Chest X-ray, PA view. Patient: 65 years old, sex M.
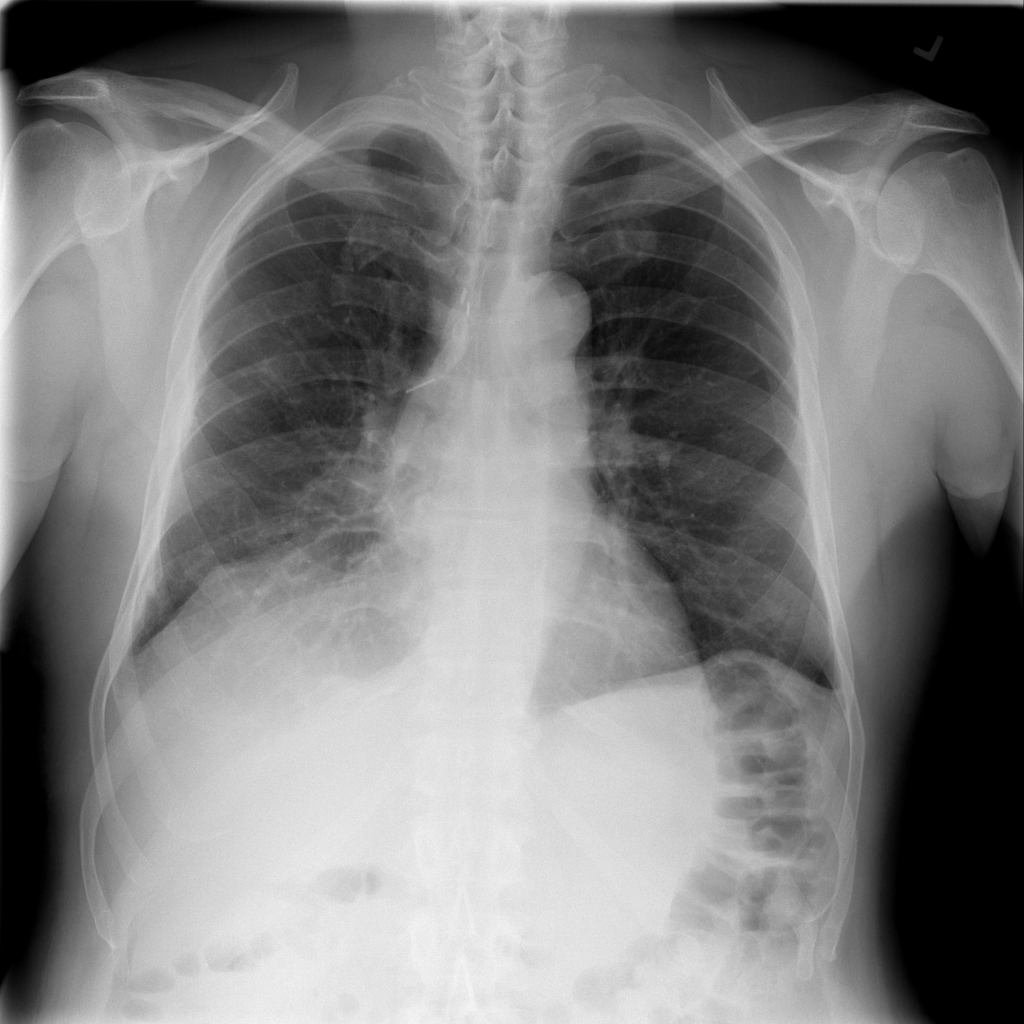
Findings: Pleural_Thickening